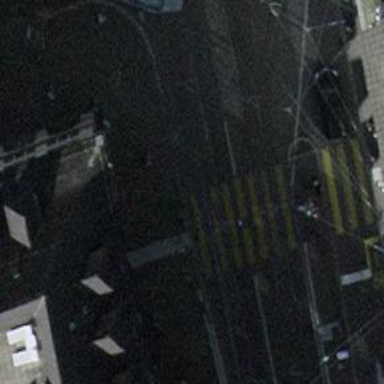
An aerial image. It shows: Tertiary road with asphalt surface. There is separate sidewalk and embedded tram rails.